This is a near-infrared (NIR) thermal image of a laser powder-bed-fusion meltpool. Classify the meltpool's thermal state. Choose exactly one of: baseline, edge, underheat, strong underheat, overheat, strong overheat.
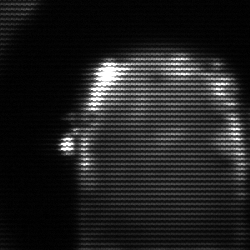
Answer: baseline